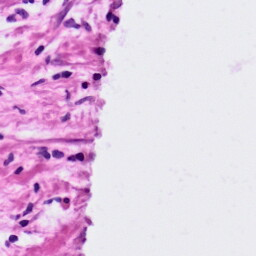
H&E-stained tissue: Ovarian